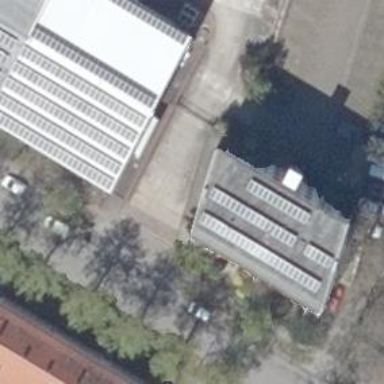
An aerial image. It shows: Gabled roofed manufacturing building.